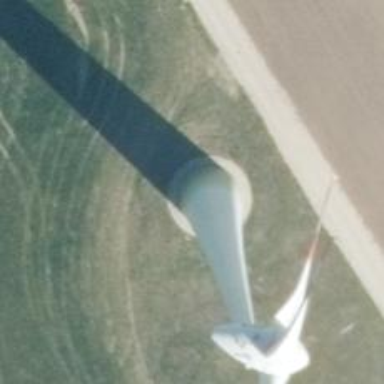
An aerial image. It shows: Wind generator using horizontal axis wind turbines.